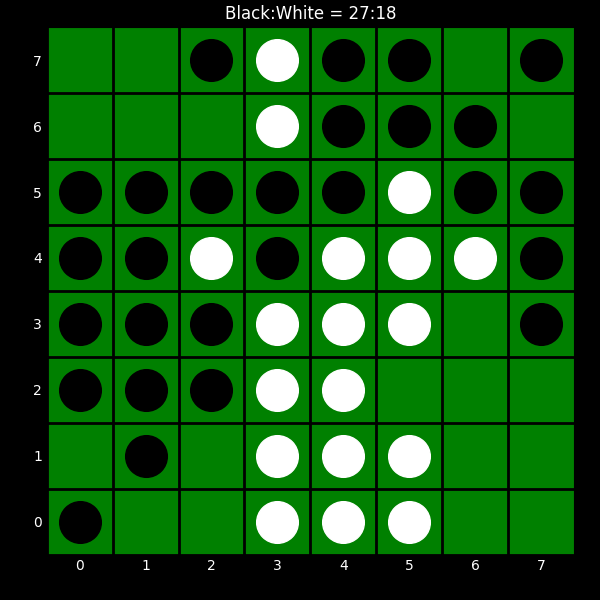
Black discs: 27
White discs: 18